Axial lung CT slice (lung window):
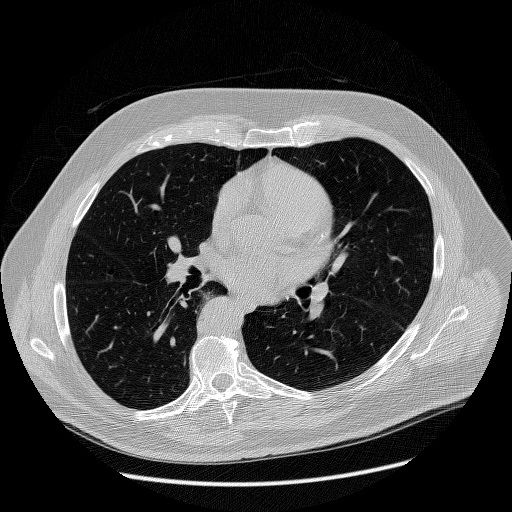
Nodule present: no